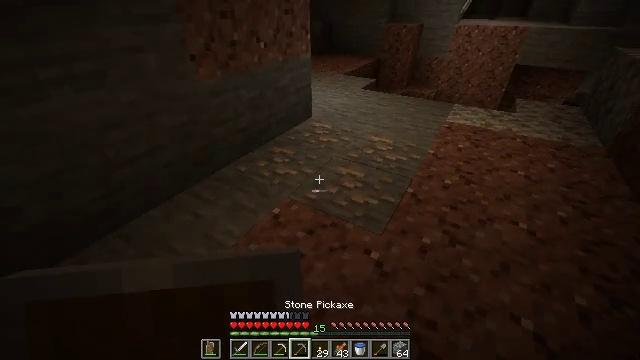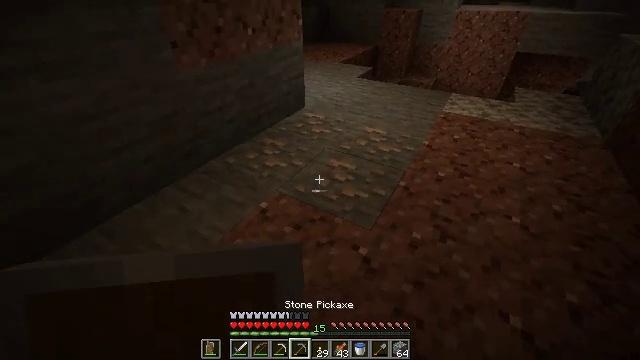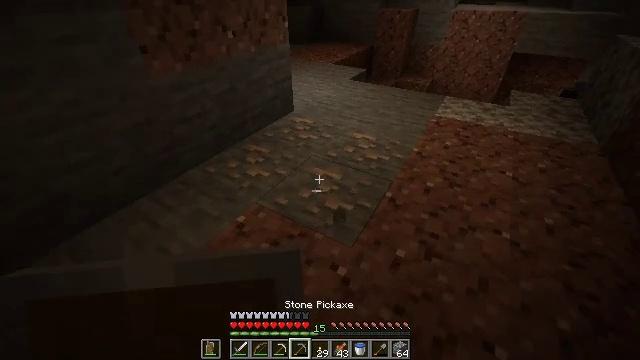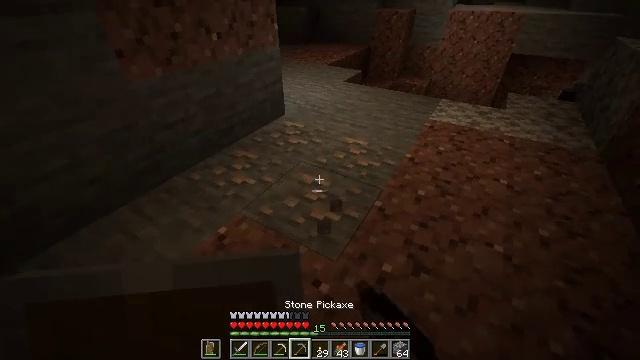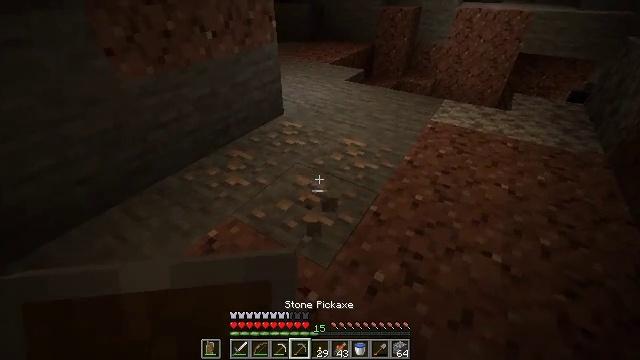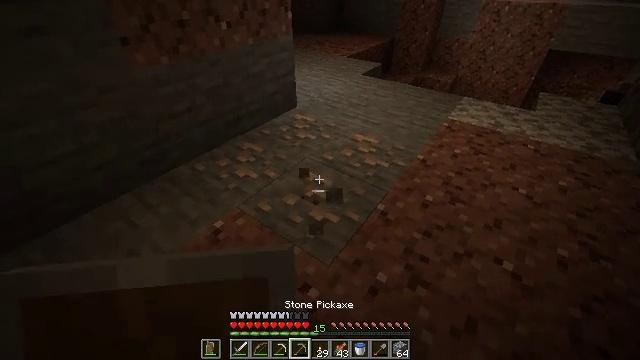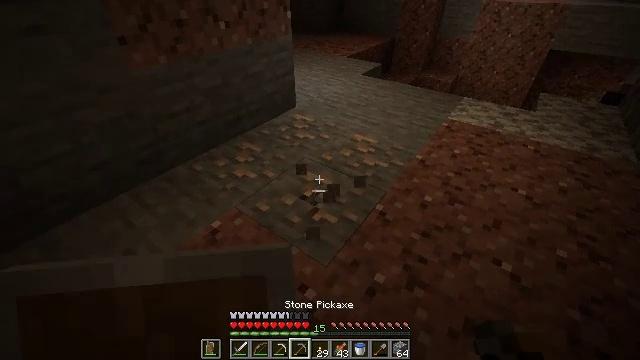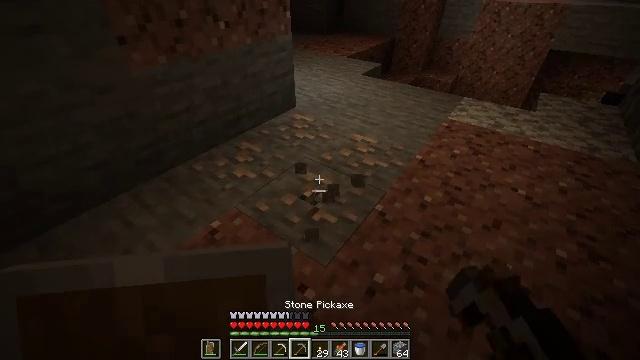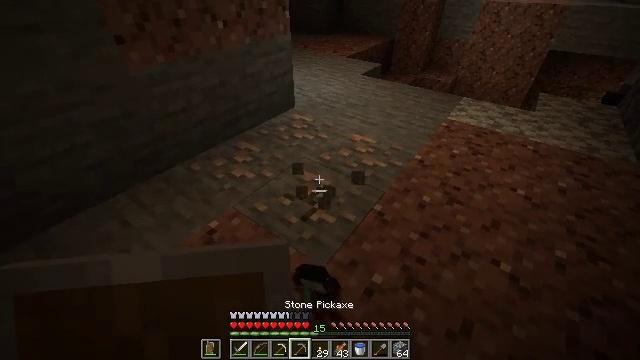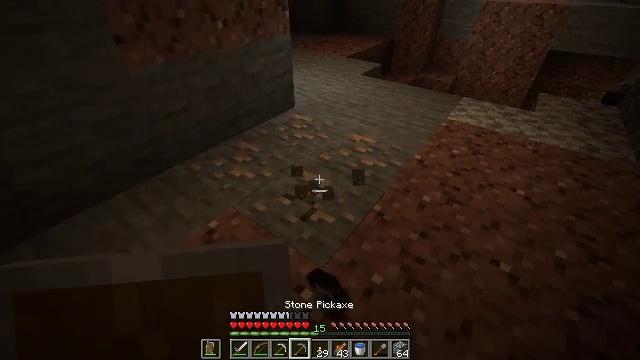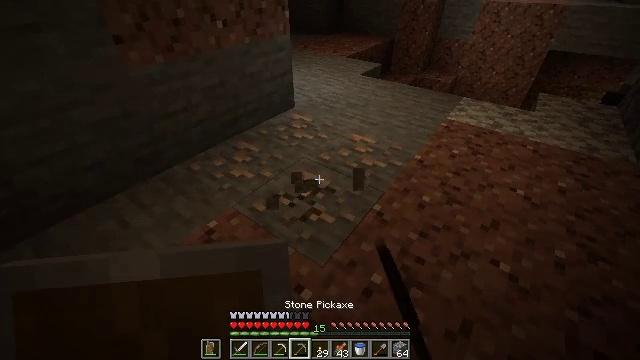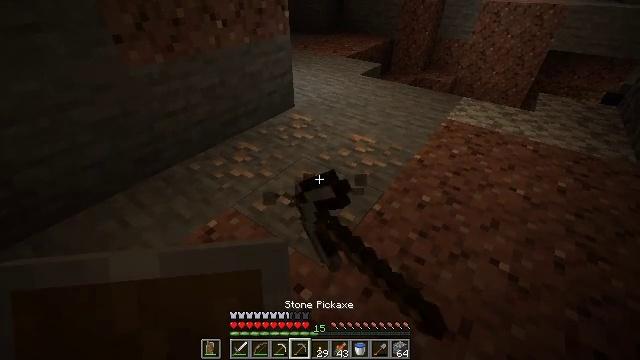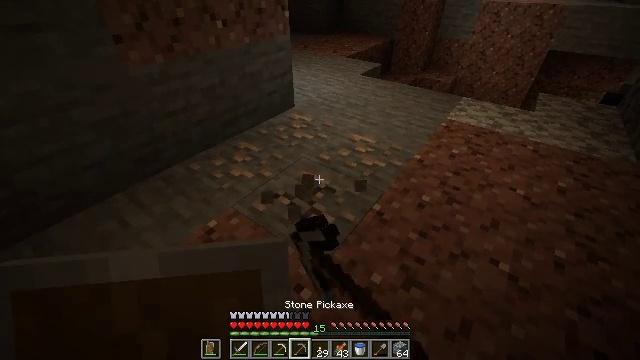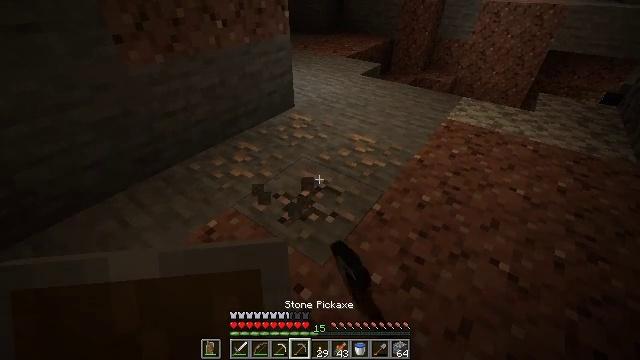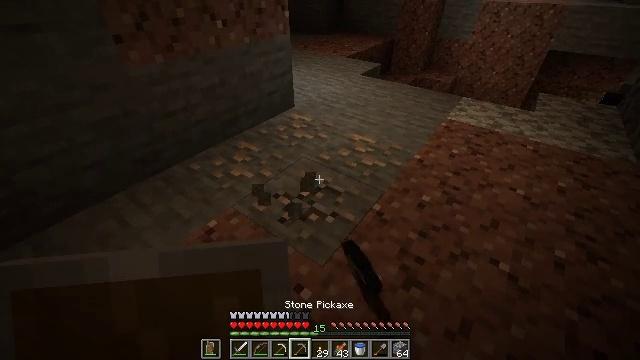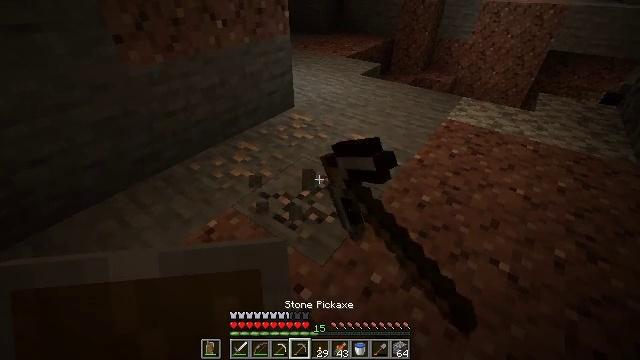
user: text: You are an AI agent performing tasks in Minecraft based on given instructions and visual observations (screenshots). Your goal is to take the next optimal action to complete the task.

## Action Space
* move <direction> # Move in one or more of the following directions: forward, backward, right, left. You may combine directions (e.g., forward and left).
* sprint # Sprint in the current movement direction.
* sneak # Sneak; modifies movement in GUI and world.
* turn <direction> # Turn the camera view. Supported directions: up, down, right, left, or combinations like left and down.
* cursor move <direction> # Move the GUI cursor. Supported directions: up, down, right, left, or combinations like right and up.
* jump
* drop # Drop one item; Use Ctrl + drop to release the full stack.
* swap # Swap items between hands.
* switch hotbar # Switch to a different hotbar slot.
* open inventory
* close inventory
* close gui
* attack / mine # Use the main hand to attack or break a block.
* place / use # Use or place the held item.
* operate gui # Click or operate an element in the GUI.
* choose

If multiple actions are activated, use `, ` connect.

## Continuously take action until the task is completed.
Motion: motion action
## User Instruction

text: Use a pickaxe to gather iron ore.
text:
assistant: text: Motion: move forward and move right, turn down
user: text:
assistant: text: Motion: move forward and move right, attack / mine
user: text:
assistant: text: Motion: attack / mine
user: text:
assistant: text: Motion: turn left, attack / mine
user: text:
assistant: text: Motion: turn left and down, attack / mine
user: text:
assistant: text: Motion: attack / mine
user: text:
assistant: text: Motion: attack / mine
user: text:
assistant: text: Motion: attack / mine
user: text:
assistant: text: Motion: attack / mine
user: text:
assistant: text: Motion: attack / mine
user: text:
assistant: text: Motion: attack / mine
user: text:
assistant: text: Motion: attack / mine
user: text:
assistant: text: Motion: attack / mine
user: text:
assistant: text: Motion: attack / mine
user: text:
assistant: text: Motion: attack / mine
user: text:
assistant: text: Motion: attack / mine
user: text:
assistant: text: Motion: attack / mine
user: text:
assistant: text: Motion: attack / mine
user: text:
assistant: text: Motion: attack / mine
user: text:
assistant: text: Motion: attack / mine
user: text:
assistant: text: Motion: attack / mine
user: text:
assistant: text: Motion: attack / mine
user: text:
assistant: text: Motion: attack / mine
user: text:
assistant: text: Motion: attack / mine
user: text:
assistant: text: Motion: attack / mine
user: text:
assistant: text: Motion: attack / mine
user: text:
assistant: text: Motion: attack / mine
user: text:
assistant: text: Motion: attack / mine
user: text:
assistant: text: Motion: move forward and move right, attack / mine
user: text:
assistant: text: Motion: move forward and move right, attack / mine